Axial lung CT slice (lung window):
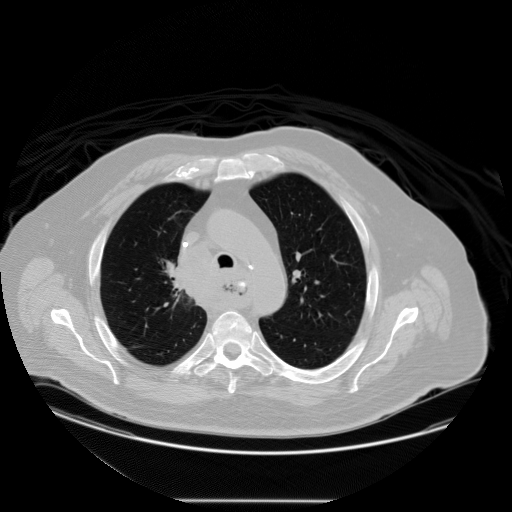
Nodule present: no